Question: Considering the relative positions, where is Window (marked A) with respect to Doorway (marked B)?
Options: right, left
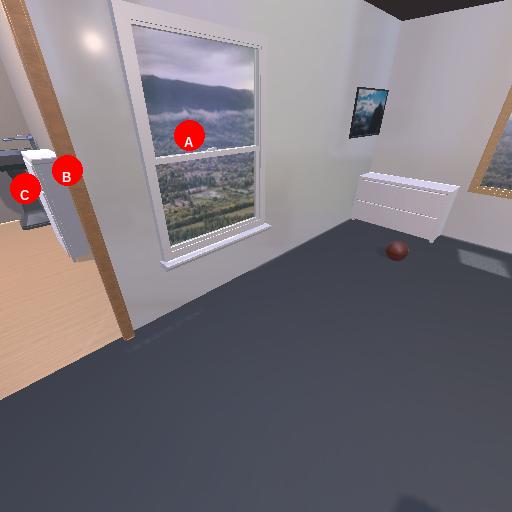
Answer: right